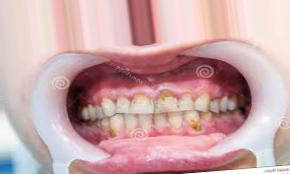
Condition: Tooth Discoloration